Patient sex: M
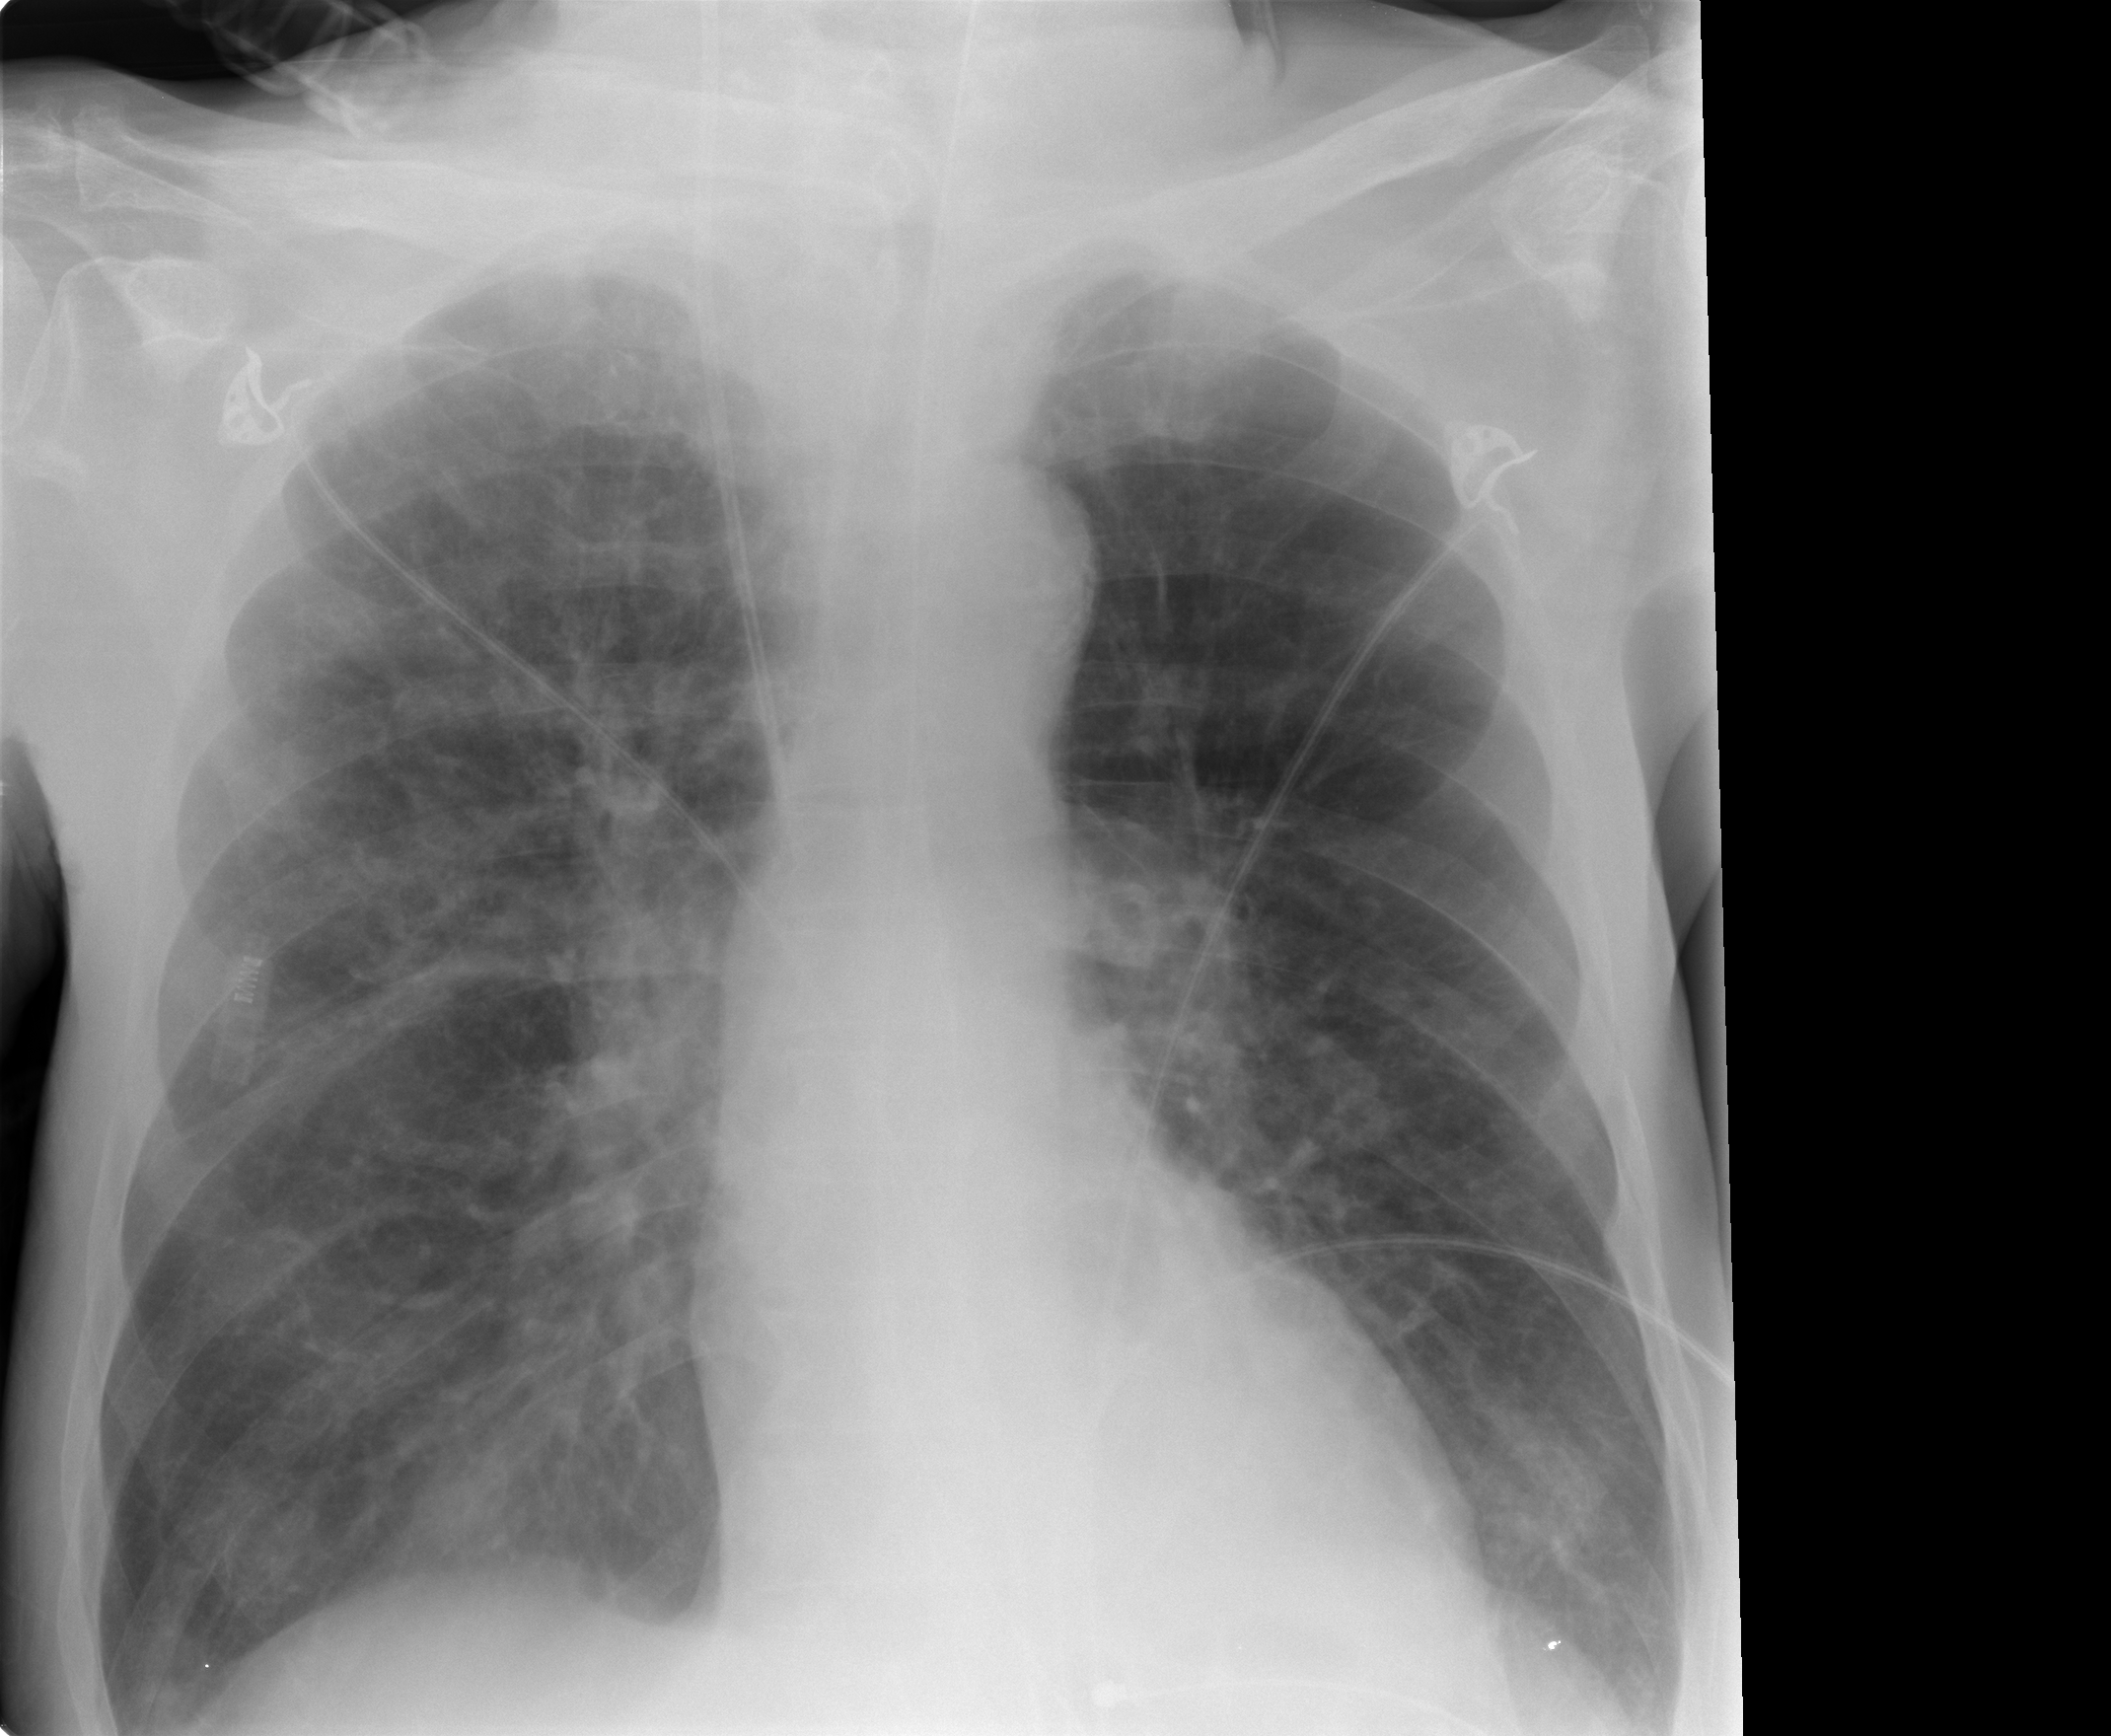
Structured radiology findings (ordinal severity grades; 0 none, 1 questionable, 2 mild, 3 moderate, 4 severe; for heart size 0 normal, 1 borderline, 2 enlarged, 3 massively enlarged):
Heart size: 0
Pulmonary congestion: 2
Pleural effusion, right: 0
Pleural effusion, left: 0
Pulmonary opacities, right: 0
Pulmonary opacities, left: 0
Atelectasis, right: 0
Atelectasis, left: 0